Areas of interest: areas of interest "Medical"
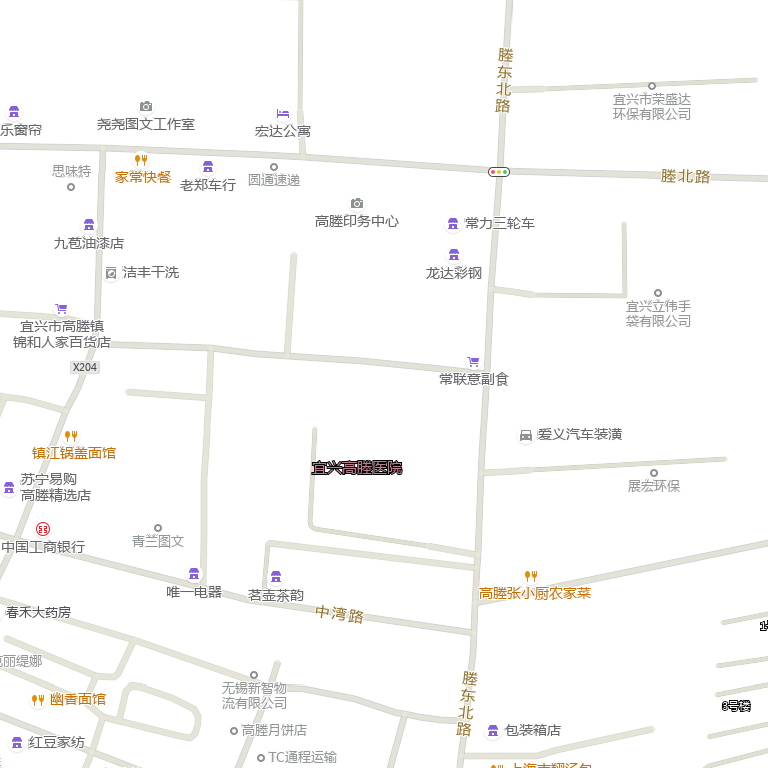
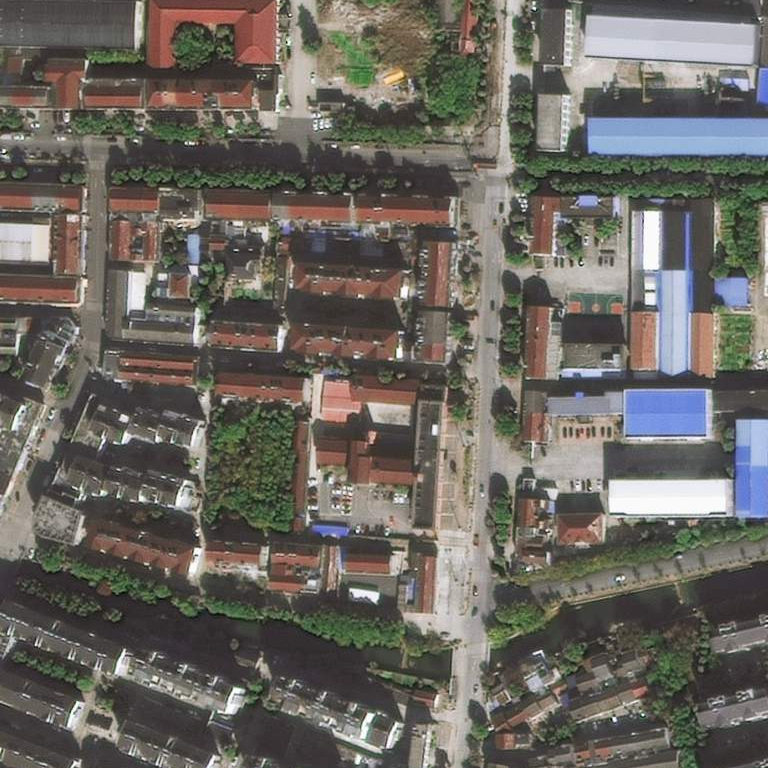